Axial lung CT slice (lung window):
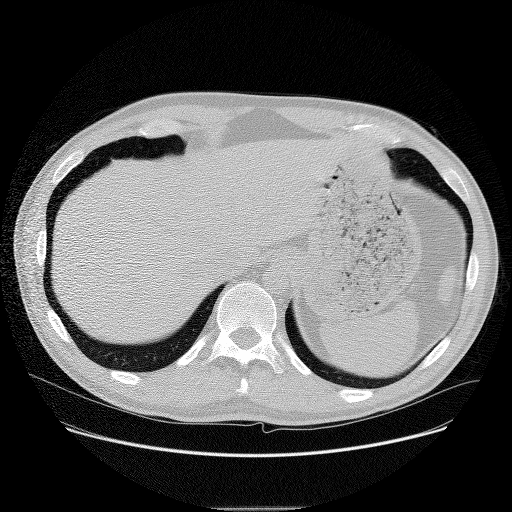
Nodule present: no